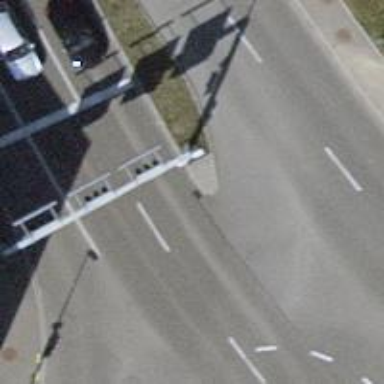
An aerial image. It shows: Road with traffic signals.